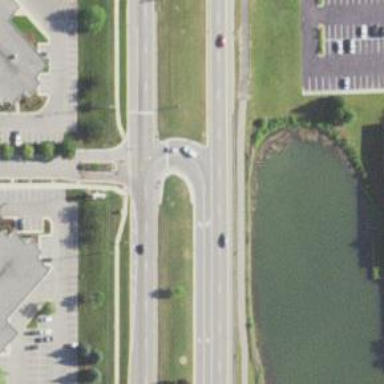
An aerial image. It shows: Asphalt road with primary link designation.